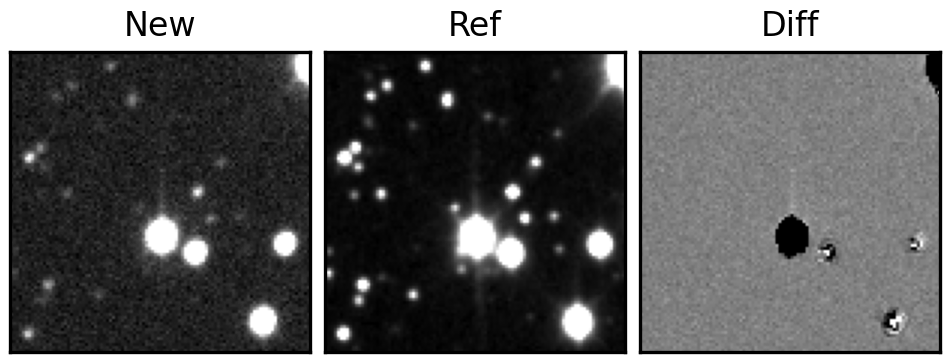
Label: bogus